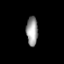
Tissue: prostate
Cell type: T cells
Senescence score: 0.3466
Nuclear area (px): 328
Mean DAPI intensity: 154.284